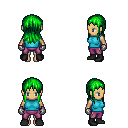
a pixel art fantasy rpg character, female body template, human, tanned skin, teal sleeveless shirt, magenta pants, green unkempt hairstyle, metal gloves, black shoes, four views (front, back, left, right), 2x2 character sprite sheet, small pixel art, hard edges, no anti-aliasing